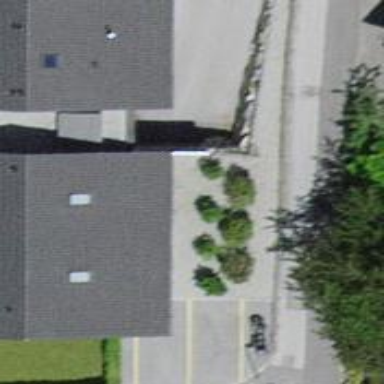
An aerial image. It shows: Retaining wall.